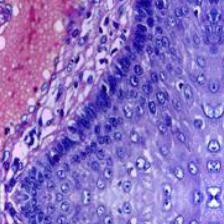
Diagnosis: Normal